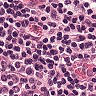
Metastatic tissue present: no